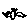
Label: bird